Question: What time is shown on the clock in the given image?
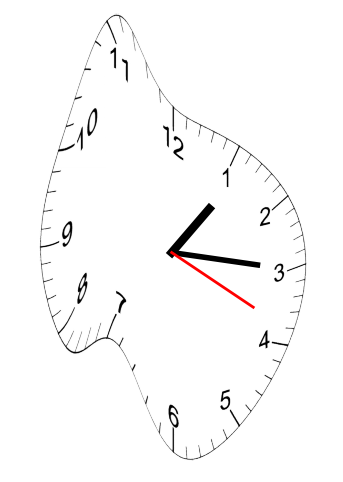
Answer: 01:15:19